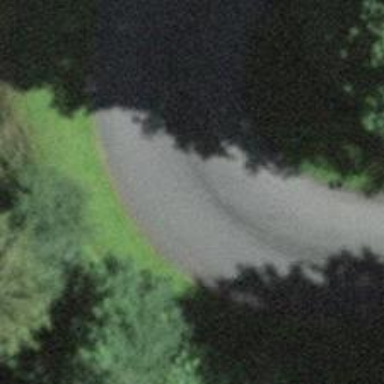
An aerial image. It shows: Unclassified road.